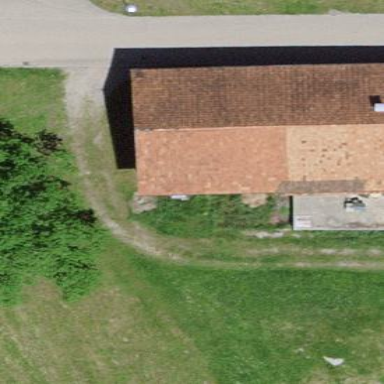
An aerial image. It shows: Farm auxiliary building.